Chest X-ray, AP view. Patient: 54 years old, sex M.
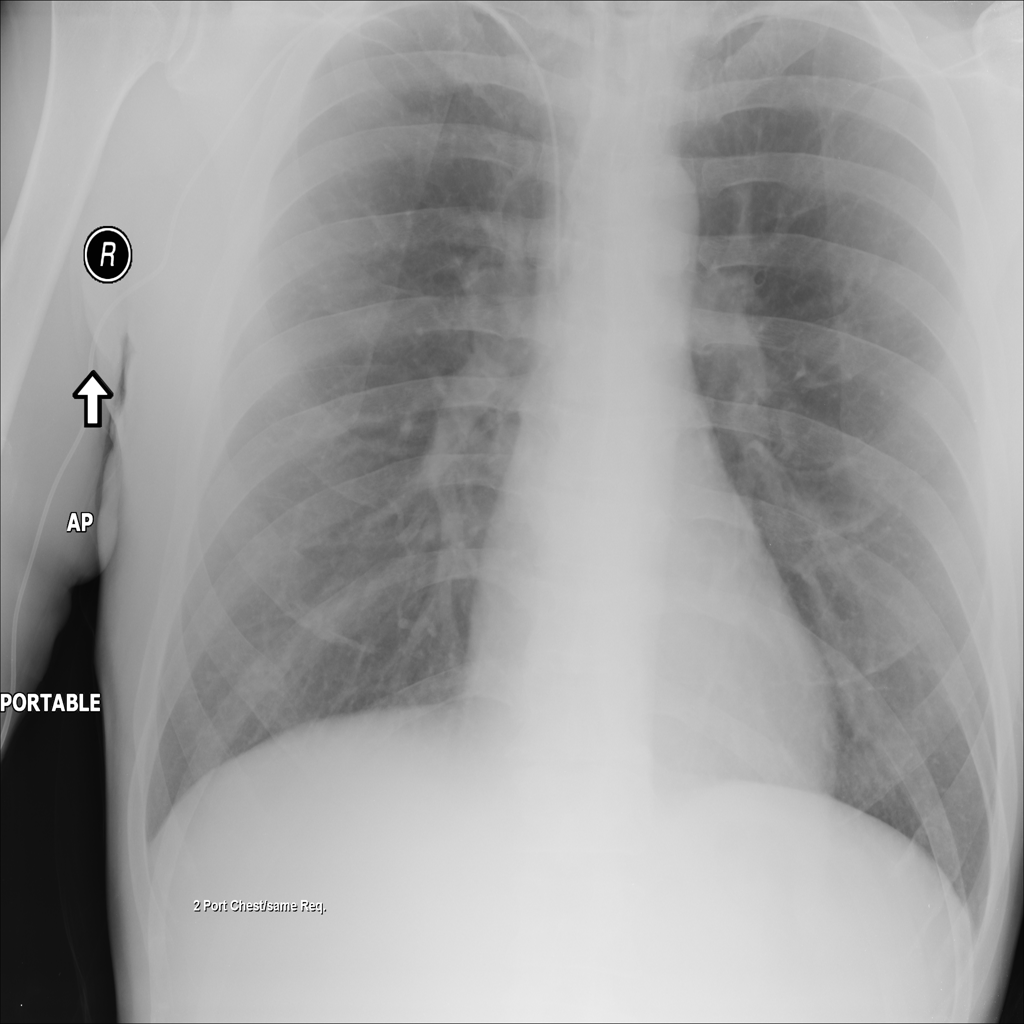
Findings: No Finding